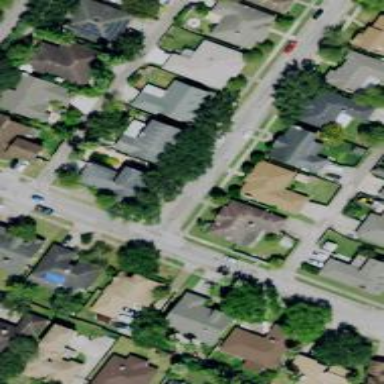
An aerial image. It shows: Residential road.